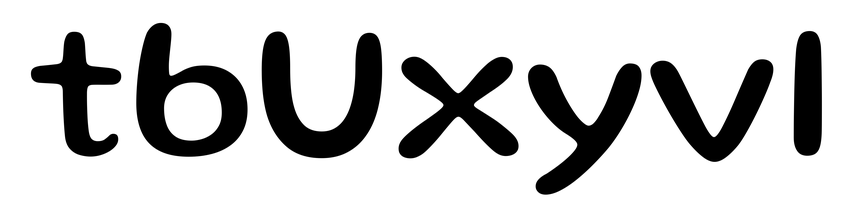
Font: Gluten_Regular